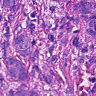
Metastatic tissue present: yes